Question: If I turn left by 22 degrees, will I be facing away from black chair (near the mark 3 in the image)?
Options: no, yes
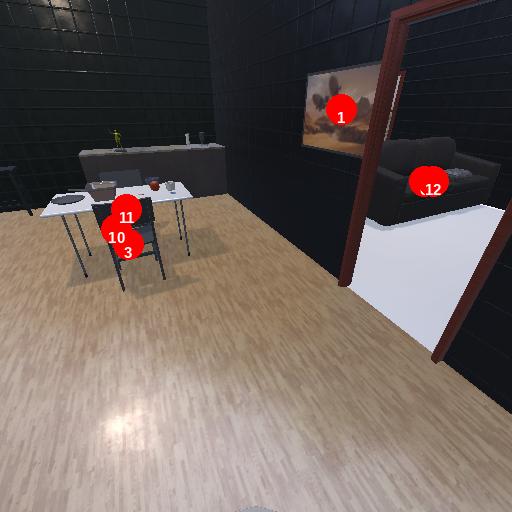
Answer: no